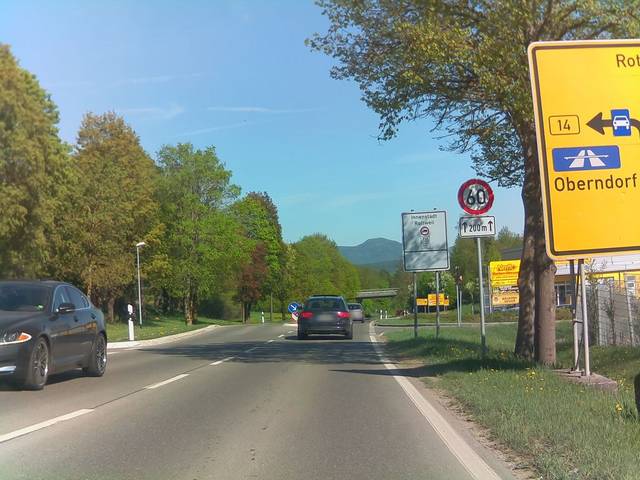
Region: Germany
Coordinates: 48.166, 8.602